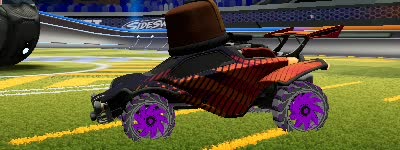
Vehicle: octane